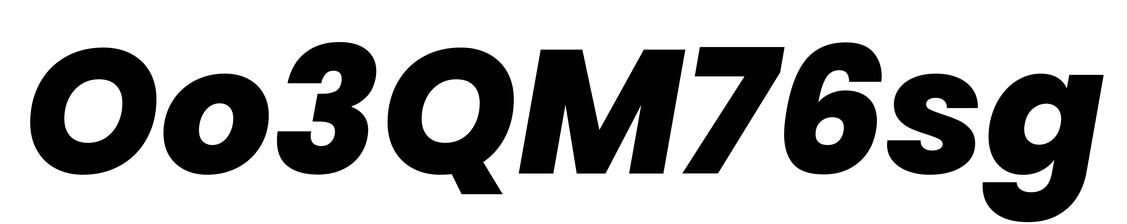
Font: Poppins-ExtraBoldItalic